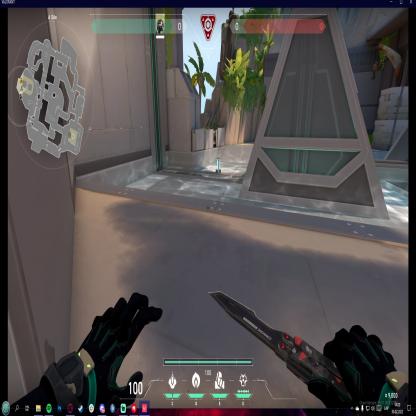
Label: planted spike